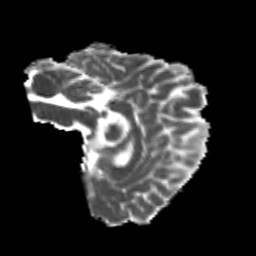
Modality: MD
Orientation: sagittal
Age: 20
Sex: female
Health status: healthy
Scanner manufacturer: philips
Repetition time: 7.388 s
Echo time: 0.08599 s